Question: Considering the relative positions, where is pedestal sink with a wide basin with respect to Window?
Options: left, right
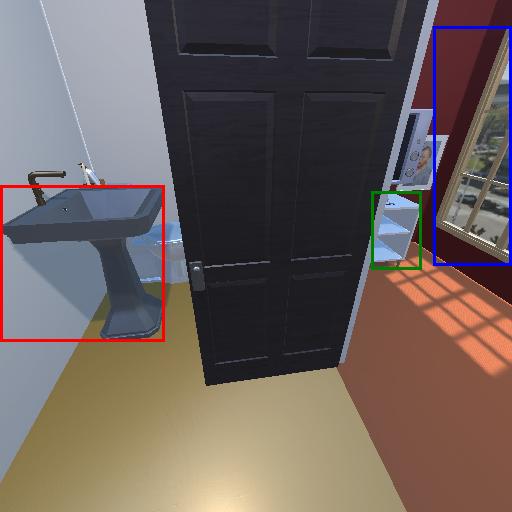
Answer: left